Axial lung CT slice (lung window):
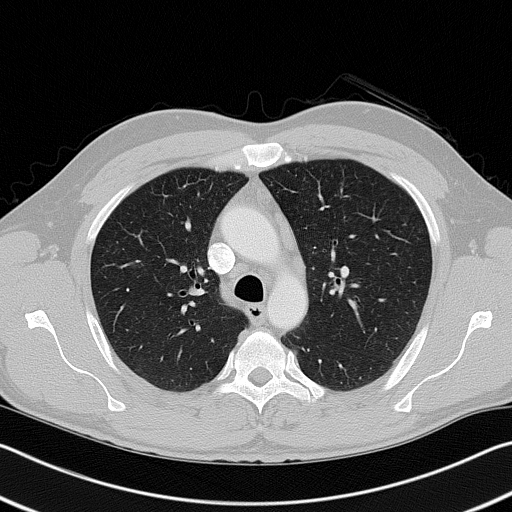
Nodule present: no